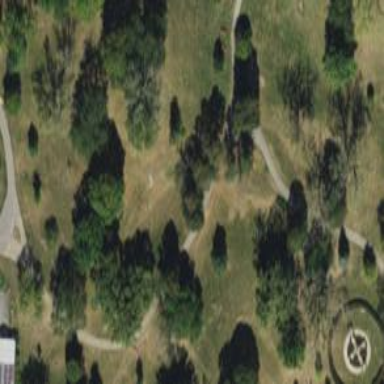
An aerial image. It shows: Disc golf basket.